Question: I've got scanned image files that I perform some preprocessing on and get them looking something like this:

My phone's ZBar app can read this QR code fine, but 'zbarimg' seems to be unable to figure it out. I've tried all sorts of things in ImageMagick to make it smoother ('-smooth', '-morphology') but even with slightly better-looking results, 'zbarimg' still comes up blank.
Why would my phone's ZBar be so much better than my computer's ('zbar-0.10')? Is there anything I can do to get 'zbarimg' to read this successfully?
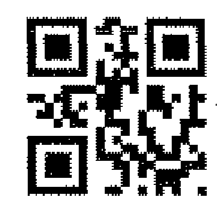
Answer: You can try morphological closing.
Python code:
'''
# -*- coding: utf-8 -*-
import qrtools
import cv2
import numpy as np
imgPath = "Fdnm1.png"
img = cv2.imread(imgPath, 0)
kernel = np.ones((5, 5), np.uint8)
processed=cv2.morphologyEx(img, cv2.MORPH_CLOSE, kernel)
cv2.imwrite('test.png', processed)
d = qrtools.QR(filename='test.png')
d.decode()
print d.data
'''
Result:
'''
1MB24
'''